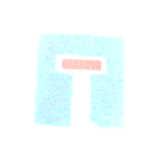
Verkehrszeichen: Sackgasse
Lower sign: HinweisGeaenderteVorfahrtVerkehrsfuehrungVerkehrsregelung3
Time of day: SunriseSunset
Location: Outdoor (Suburban)
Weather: PartlyCloudy
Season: NotSpecified
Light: Natural